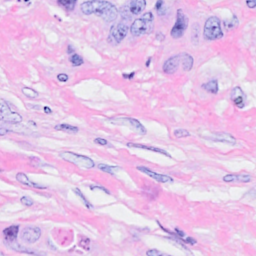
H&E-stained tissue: Breast